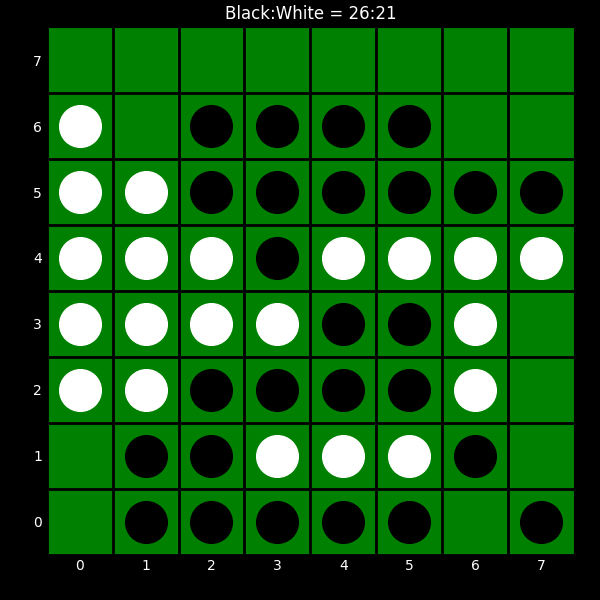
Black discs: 26
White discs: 21